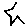
Label: hexagon